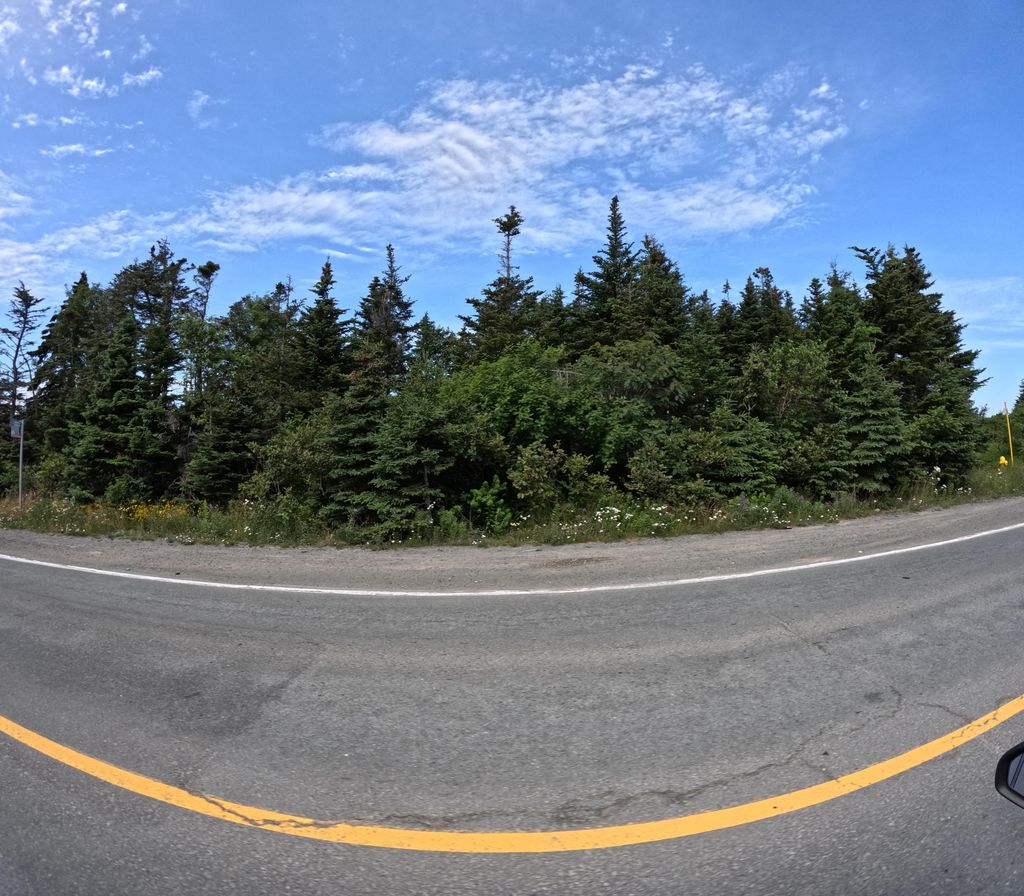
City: st_johns